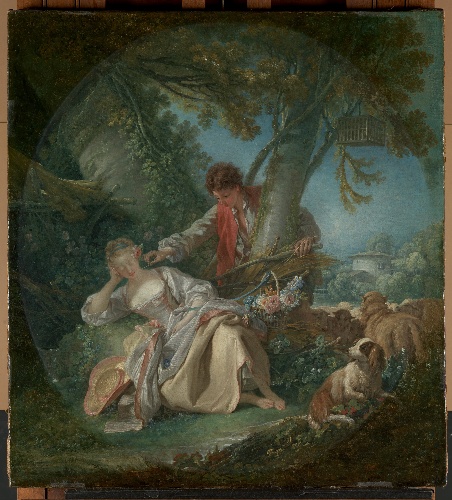
Title: The Interrupted Sleep
Artist: François Boucher
Artist bio: French, Paris 1703–1770 Paris
Date: 1750
Object type: Painting
Classification: Paintings
Medium: Oil on canvas
Dimensions: Overall 32 1/4 x 29 5/8 in. (81.9 x 75.2 cm); painted surface (irregular oval) 31 x 27 3/4 in. (78.7 x 70.5 cm)
Department: European Paintings
Credit line: The Jules Bache Collection, 1949
Accession year: 1949
Repository: Metropolitan Museum of Art, New York, NY
Tags: Men|Women|Dogs|Sheep|Sleeping